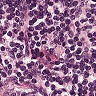
Metastatic tissue present: no